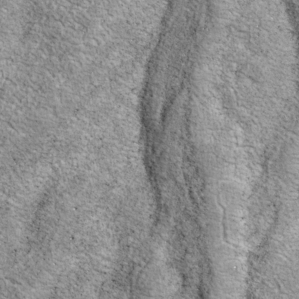
Label: non_frost